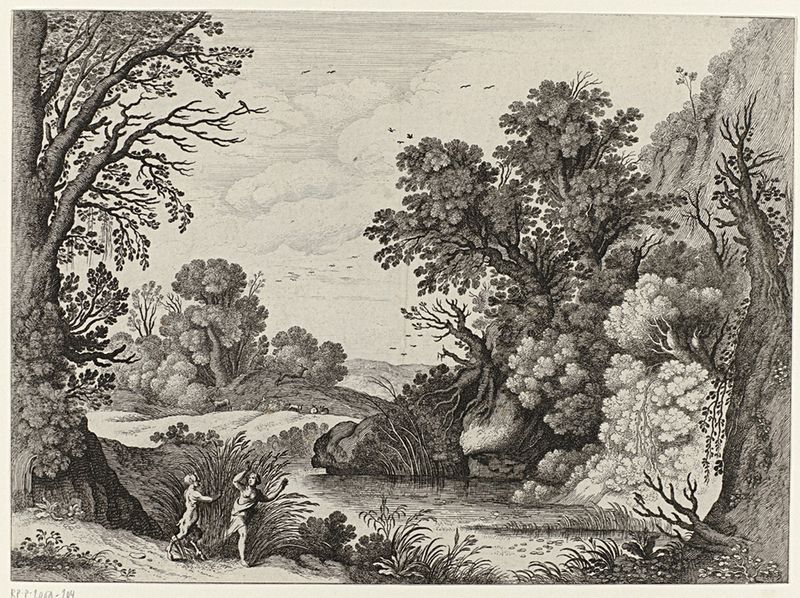
Titel: Landschap met Pan en Syrinx
Künstler: Willem van (II) Nieulandt
Standort: Amsterdam
Institution: Rijksmuseum
Schlagwörter: blätter, himmel, nackt, wasser, wolken, bäume, landschaft, menschen, see, ufer, äste, frau, zeichnung, tiere, hügel, natur, vögel, gebüsch, angst, farn, druck, stich, stilisiert, satyr, fangen, faun, nymphe, pan, verfolgung, jagen, flussufer, paradis, barbusig, einbaum